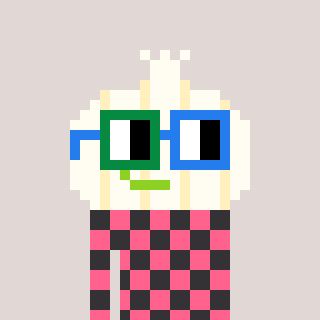
a pixel art character with square green and blue glasses, a garlic-shaped head and a grayscale-colored body on a warm background